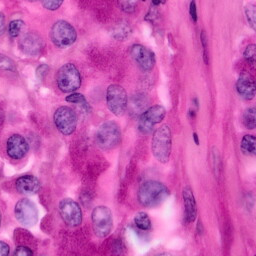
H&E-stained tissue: Pancreatic